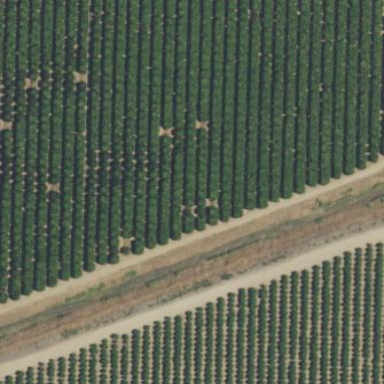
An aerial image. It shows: Orange orchard with rows of vibrant orange trees.